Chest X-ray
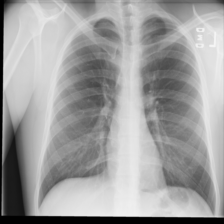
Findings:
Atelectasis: negative
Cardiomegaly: negative
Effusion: negative
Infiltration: negative
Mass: negative
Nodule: negative
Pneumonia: negative
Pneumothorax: negative
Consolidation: negative
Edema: negative
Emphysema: negative
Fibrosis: negative
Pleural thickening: negative
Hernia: negative